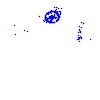
Particle: kaon